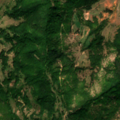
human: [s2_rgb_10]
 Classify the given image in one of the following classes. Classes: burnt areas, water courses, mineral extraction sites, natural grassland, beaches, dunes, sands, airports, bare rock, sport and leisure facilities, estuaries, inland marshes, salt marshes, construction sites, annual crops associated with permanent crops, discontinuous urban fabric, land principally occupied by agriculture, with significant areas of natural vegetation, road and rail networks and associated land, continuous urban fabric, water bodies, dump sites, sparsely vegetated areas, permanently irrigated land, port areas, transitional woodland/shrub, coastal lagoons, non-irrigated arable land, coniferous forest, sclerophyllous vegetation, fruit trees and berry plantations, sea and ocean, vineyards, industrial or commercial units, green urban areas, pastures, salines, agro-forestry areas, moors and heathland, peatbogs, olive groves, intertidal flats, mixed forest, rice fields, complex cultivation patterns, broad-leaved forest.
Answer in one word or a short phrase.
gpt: broad-leaved forest, transitional woodland/shrub